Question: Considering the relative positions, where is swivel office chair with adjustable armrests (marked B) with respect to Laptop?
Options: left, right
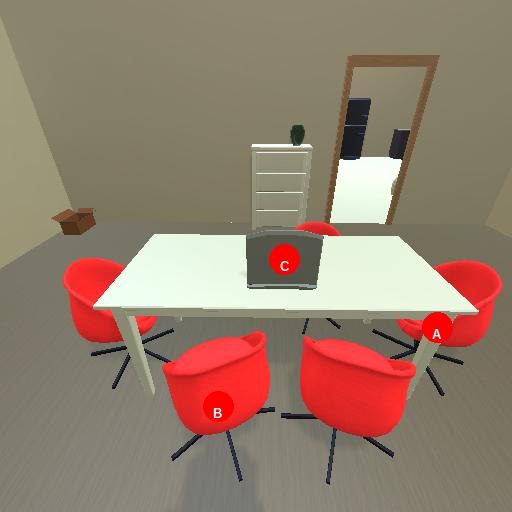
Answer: left